Question: I was trying to install nodejs using the node-v0.10.25-x86.msi windows installer but getting the following error
I was able to install node.js 0.8 version, is there any way to upgrade to latest version
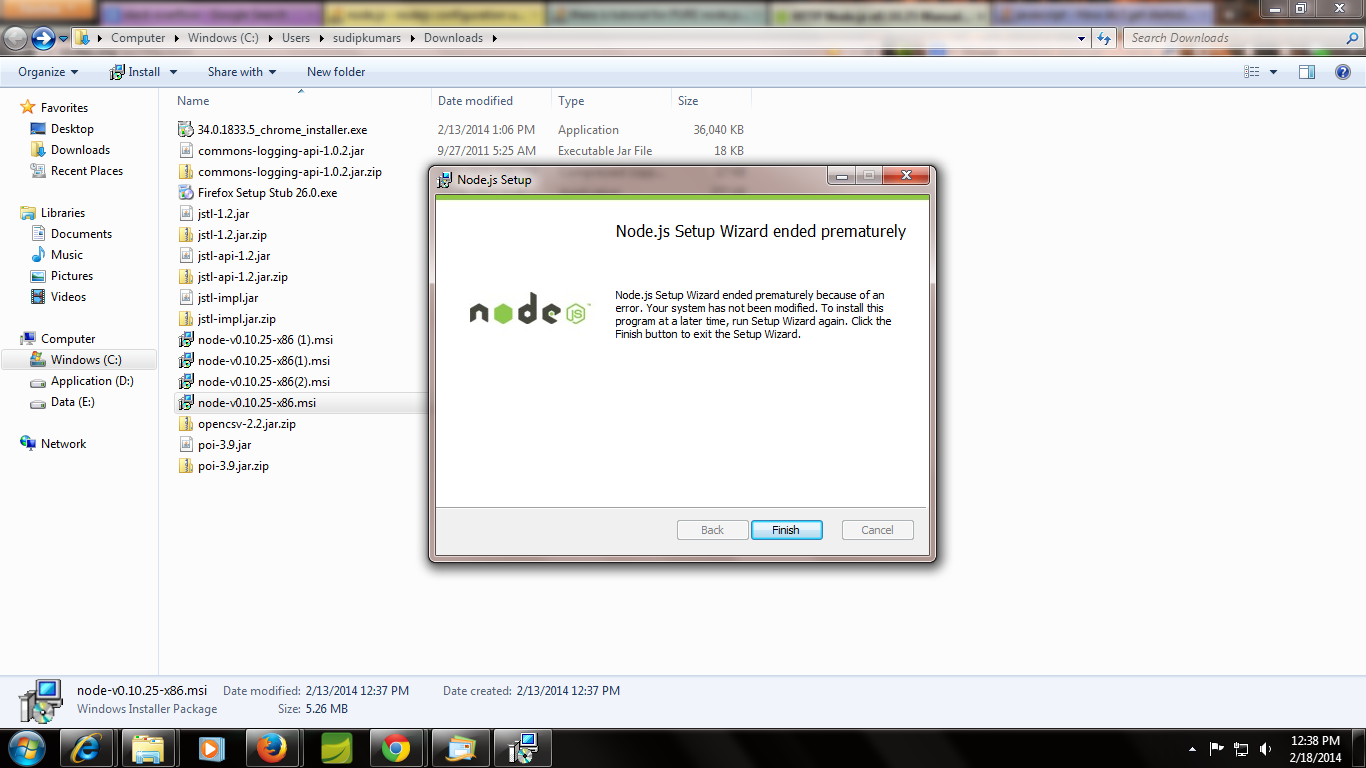
Answer: i have a similar issue. Try installing this one
<URL>
It solved my problem. It is very stable version.